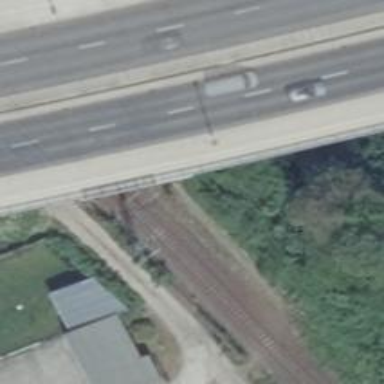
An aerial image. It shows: Concrete path on bridge with asphalt cycleway surface.